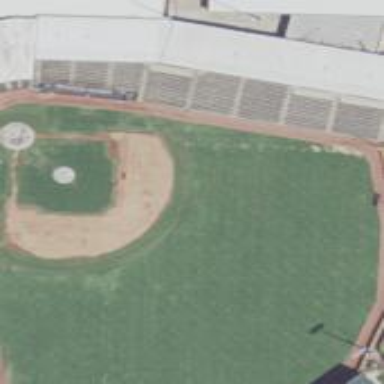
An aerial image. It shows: Baseball pitch for leisure land.